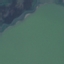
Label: SeaLake